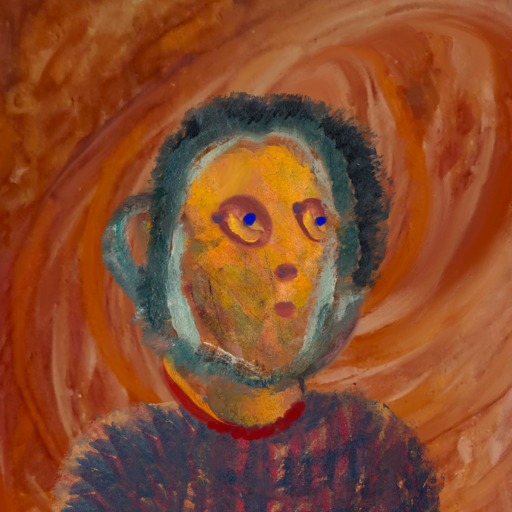
Background: Pious_Lady, Head And Neck Side: Gypsy_Mother, Face Side: Mother_And_Son_Son, Bust: In_The_Sun, Hair Side: Boggyland, Head Accessory: Blank, Second Necklace: Blank, Necklace: Pipe, Baby: Blank